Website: bh-photo
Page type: account-dashboard
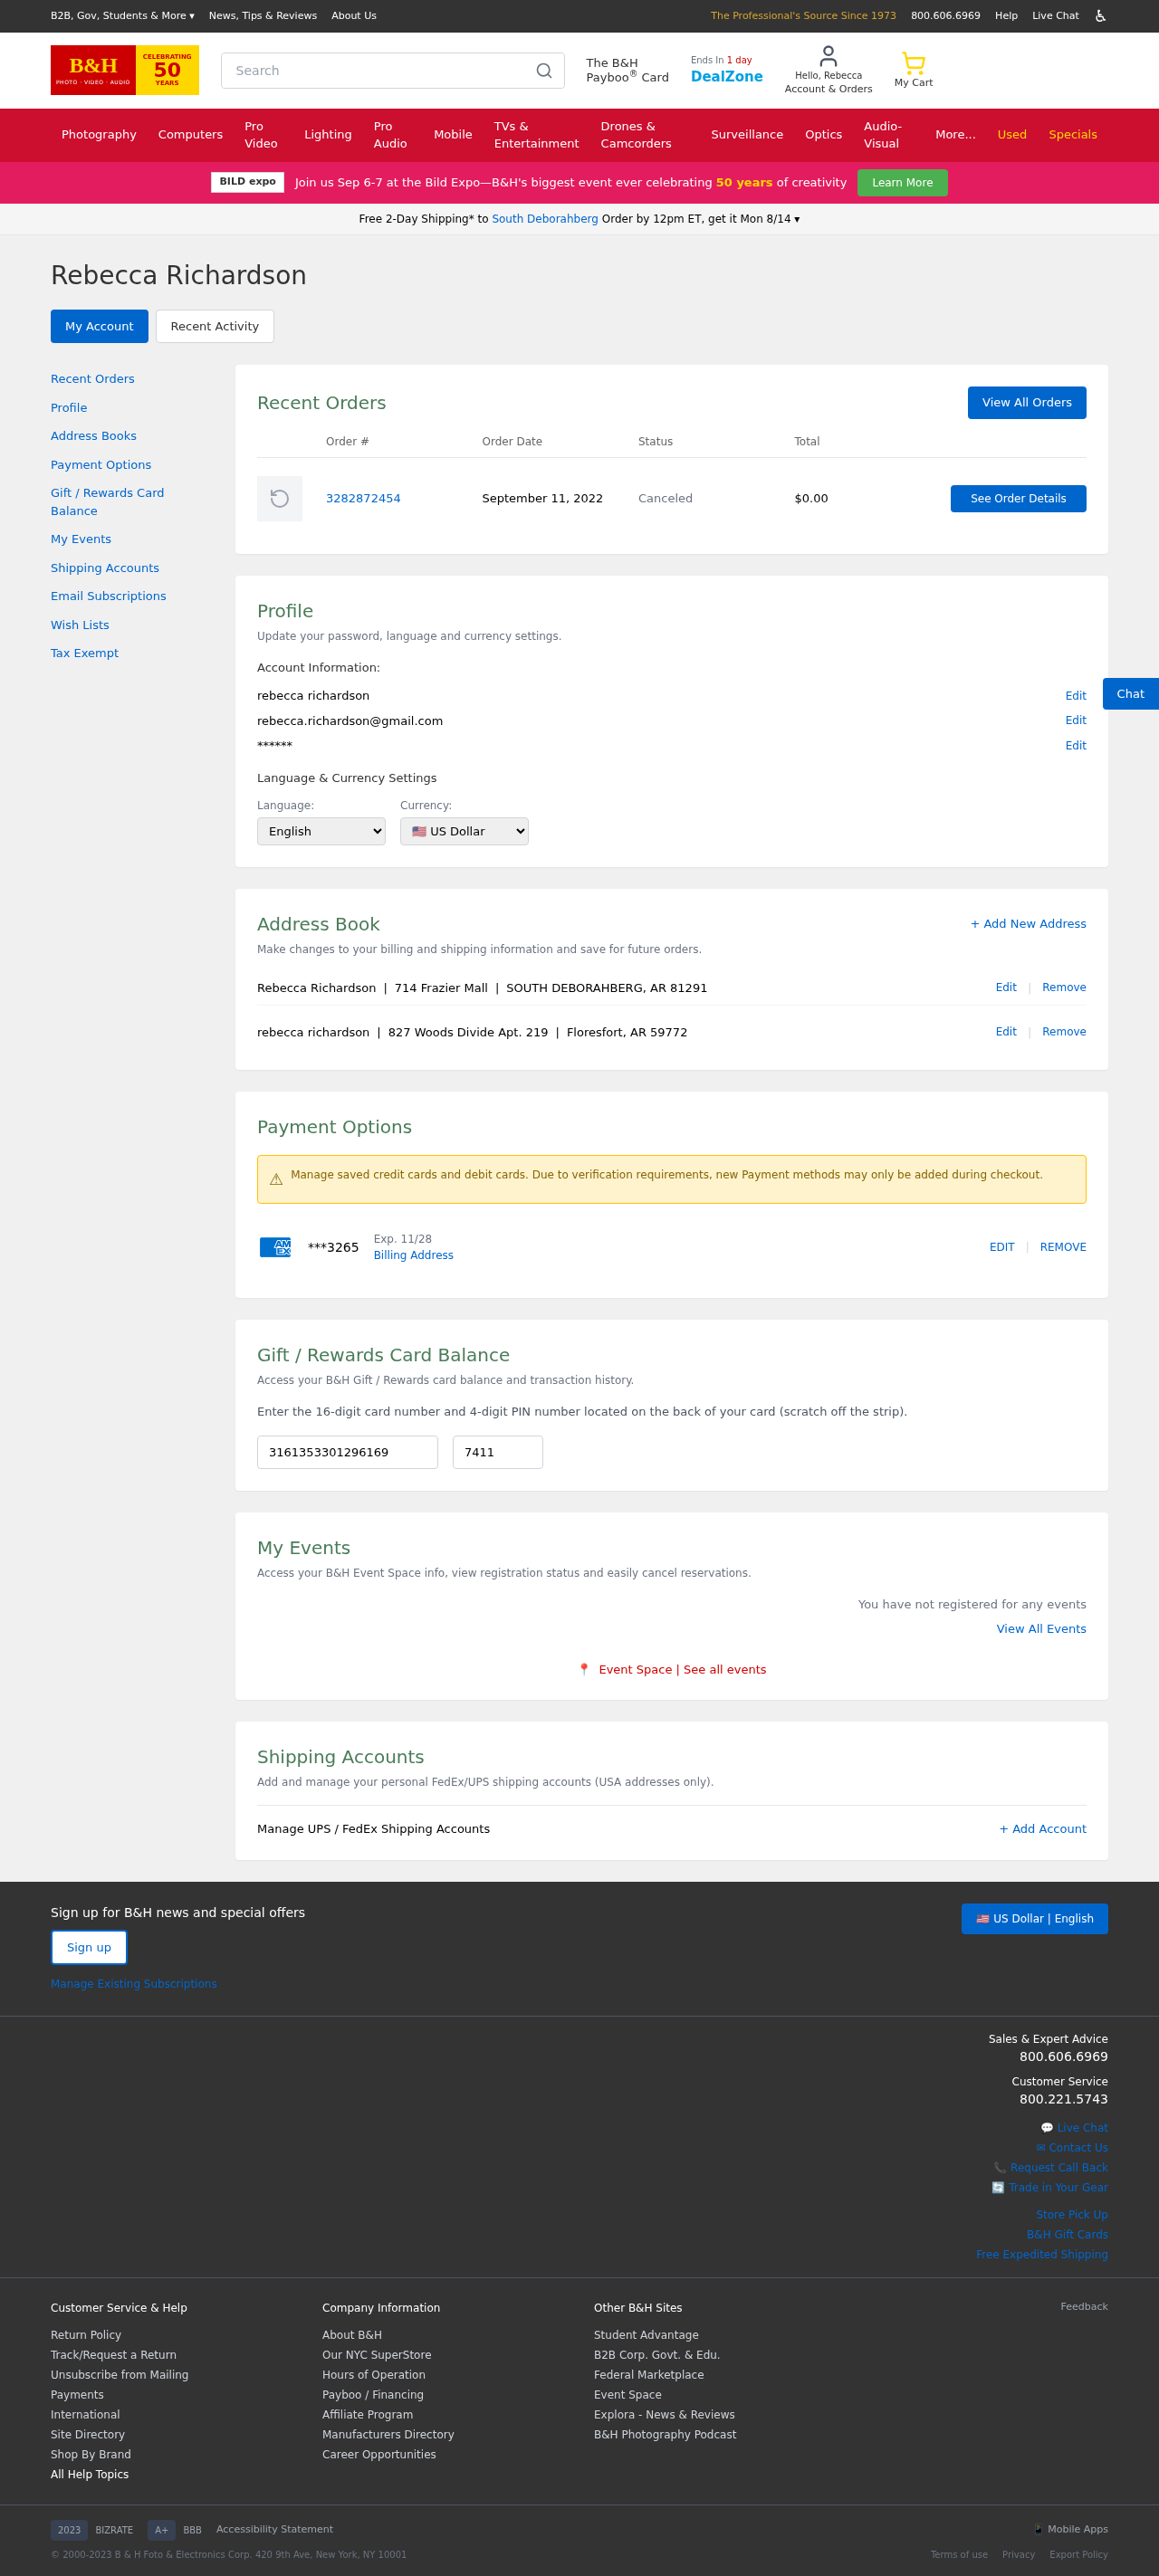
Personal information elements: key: PII_CARD_EXPIRY
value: Exp. 11/28
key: PII_CARD_LAST4
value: ***3265
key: PII_CITY
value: South Deborahberg
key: PII_EMAIL
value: rebecca.richardson@gmail.com
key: PII_FIRSTNAME
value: Rebecca
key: PII_FULLNAME
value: Rebecca Richardson
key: PII_LOCATION1_CITY_STATE_ZIP
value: Floresfort, AR 59772
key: PII_LOCATION1_STREET
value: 827 Woods Divide Apt. 219
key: PII_STREET
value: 714 Frazier Mall
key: PII_FULLNAME2
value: rebecca richardson
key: PII_FULLNAME3
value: Rebecca Richardson
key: PII_CITY_STATE_ZIP
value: SOUTH DEBORAHBERG, AR 81291
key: PII_FULLNAME4
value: rebecca richardson
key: PII_GIFT_CODE
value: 3161353301296169
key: PII_GIFT_PIN
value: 7411
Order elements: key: ORDER_ID
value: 3282872454
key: ORDER_DATE
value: September 11, 2022
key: ORDER_TOTAL
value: $0.00
Search elements: key: HEADER_SEARCH
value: Search